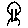
Label: tree